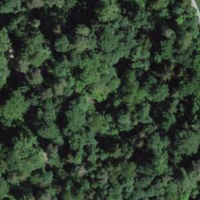
EUNIS habitat code: 53
Species observed at this site:
Certhia brachydactyla
Phylloscopus collybita
Corvus corone
Turdus merula
Sorbus aucuparia
Cyanistes caeruleus
Anas platyrhynchos
Parus major
Ilex aquifolium
Erithacus rubecula
Fagus sylvatica
Fringilla coelebs
Columba palumbus